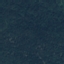
Label: Forest